Field crop: maize
Growth stage: 2
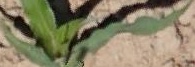
Species: maize